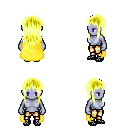
a pixel art fantasy rpg character, female body template, dark elf, purple skin, yellow cape, gold greaves, gold unkempt hairstyle, ghillies, four views (front, back, left, right), 2x2 character sprite sheet, small pixel art, hard edges, no anti-aliasing